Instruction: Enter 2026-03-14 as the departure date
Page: home
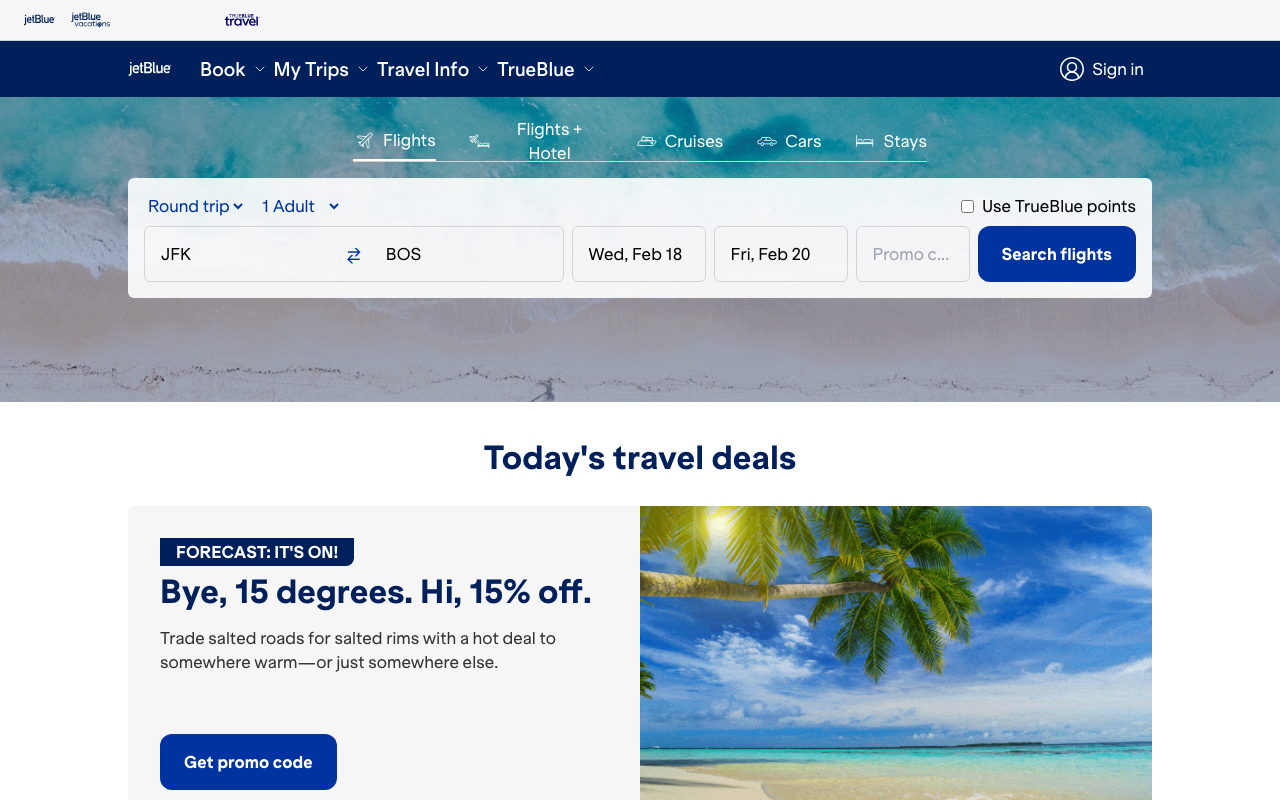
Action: type